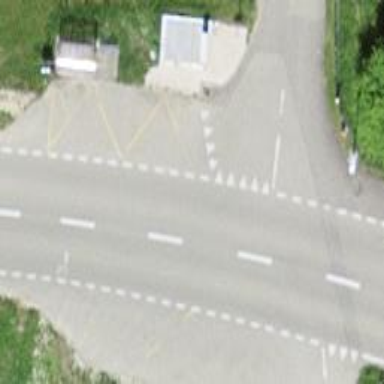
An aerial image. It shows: Public transport stop position.